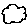
Label: cloud